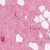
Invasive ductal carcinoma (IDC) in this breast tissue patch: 0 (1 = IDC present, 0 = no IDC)